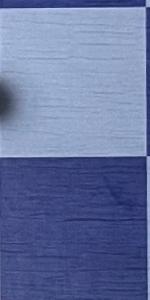
Label: Empty